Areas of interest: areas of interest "Bank of China Shaanxi Province Branch Training Center"
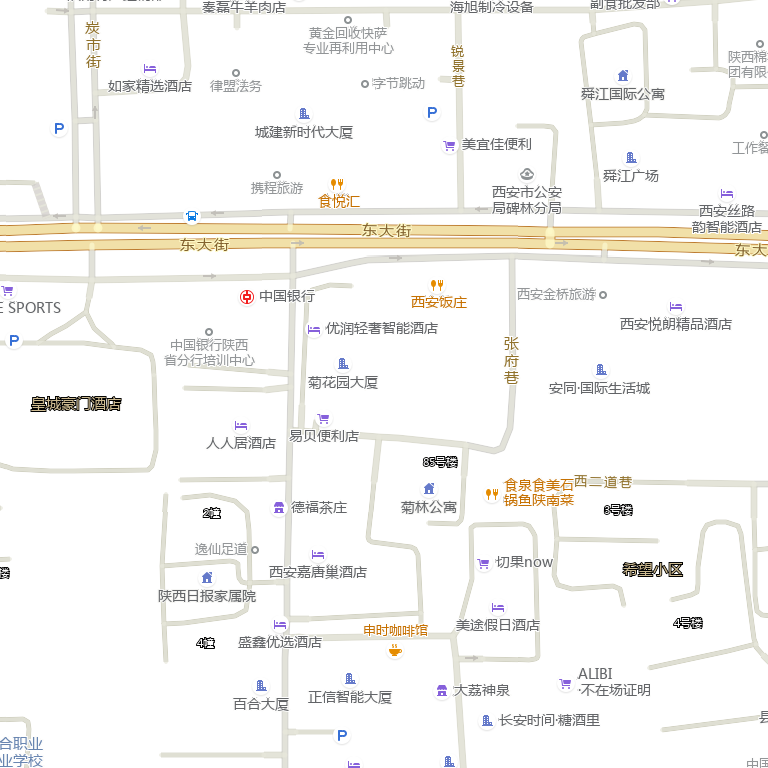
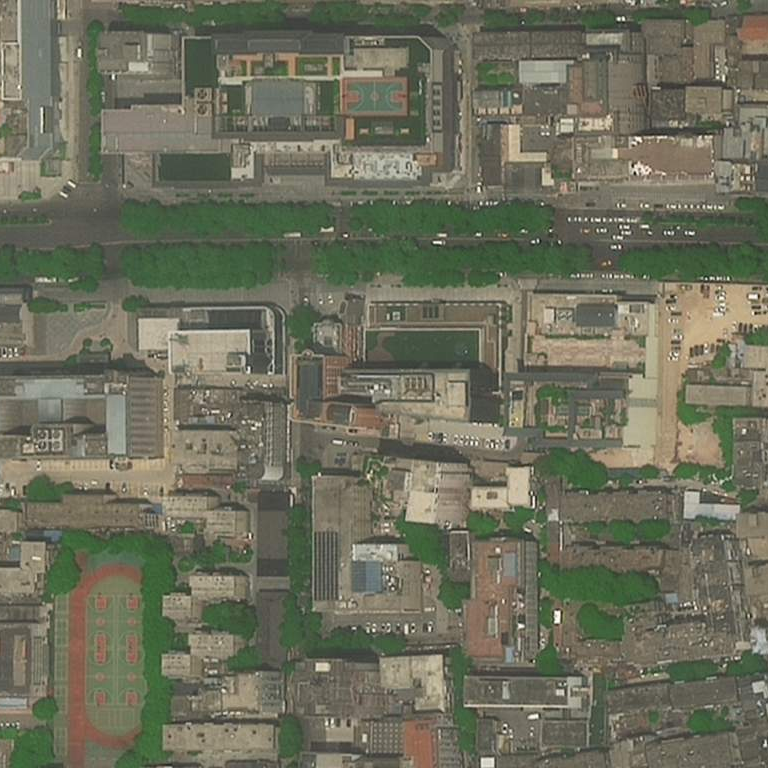